Field crop: tomato
Growth stage: 2
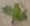
Species: solanum